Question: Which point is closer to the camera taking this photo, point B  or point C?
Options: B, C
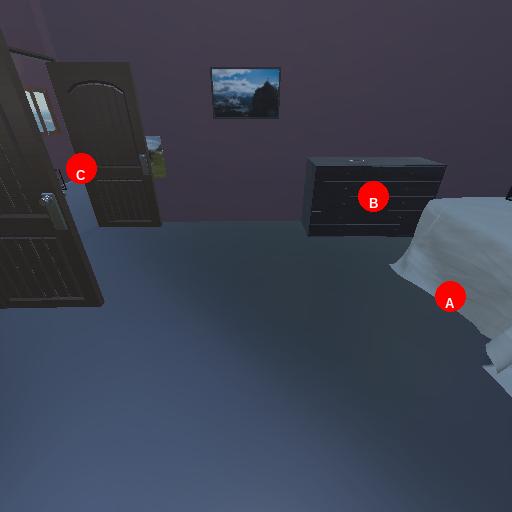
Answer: B